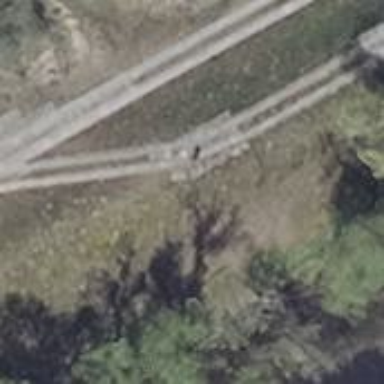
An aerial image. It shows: Track road with concrete lanes passing through tunnel. The track type is grade1.